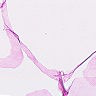
Metastatic tissue present: no